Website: apple
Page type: delivery-shipping
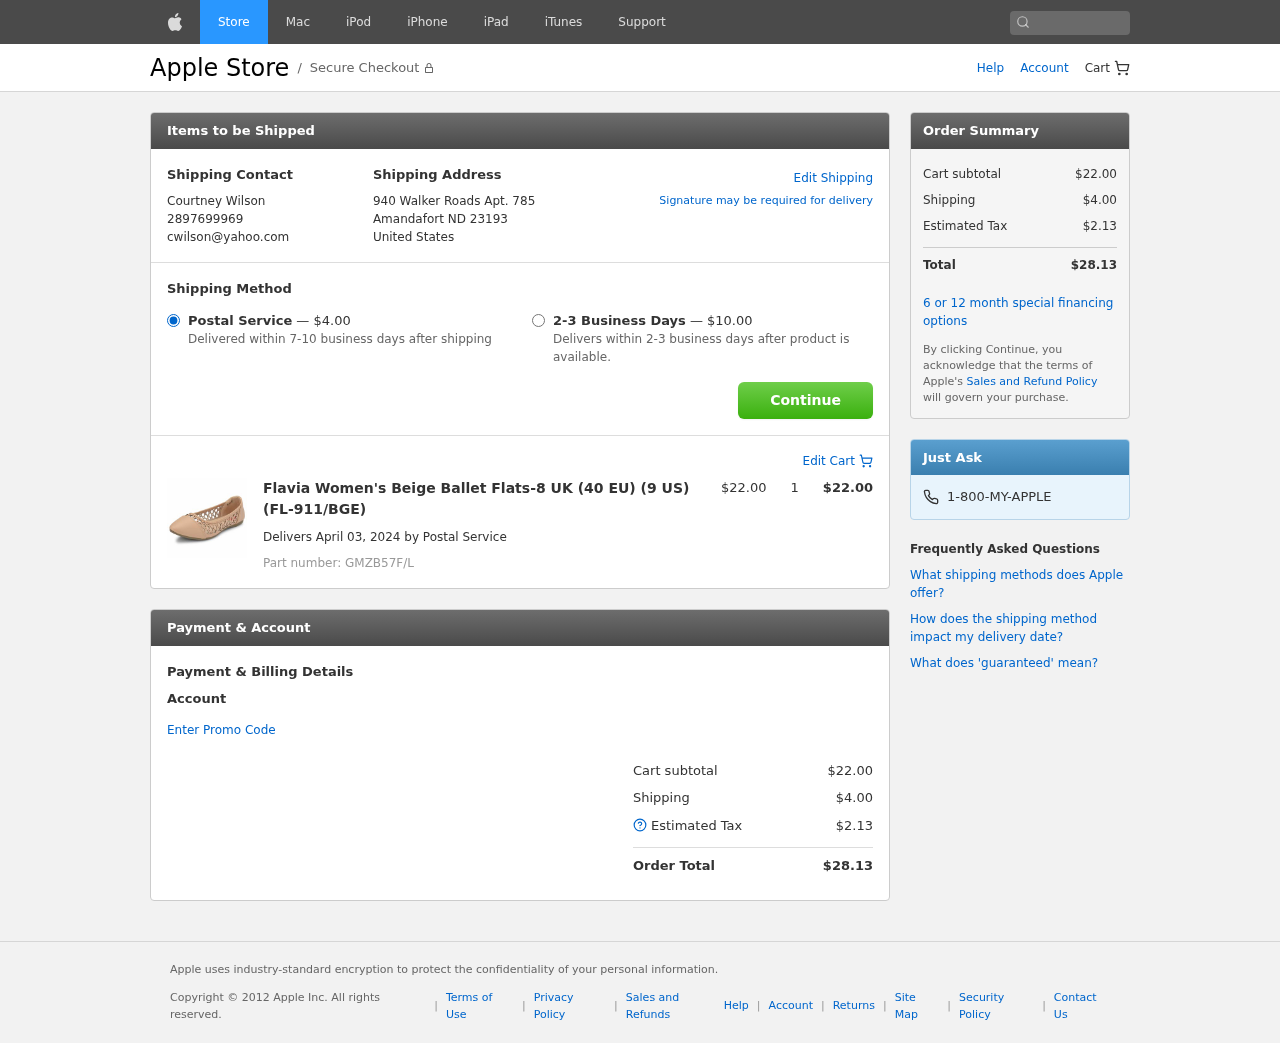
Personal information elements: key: PII_CITY
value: Amandafort
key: PII_COUNTRY
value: United States
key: PII_EMAIL
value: cwilson@yahoo.com
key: PII_FULLNAME
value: Courtney Wilson
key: PII_PHONE
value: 2897699969
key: PII_POSTCODE
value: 23193
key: PII_STATE_ABBR
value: ND
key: PII_STREET
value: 940 Walker Roads Apt. 785
Product elements: key: PRODUCT1_NAME
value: Flavia Women's Beige Ballet Flats-8 UK (40 EU) (9 US) (FL-911/BGE)
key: PRODUCT1_PRICE
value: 22
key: PRODUCT1_QUANTITY
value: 1
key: PRODUCT1_SKU
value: GMZB57F/L
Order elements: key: ORDER_SHIPPING_COST
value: $4.00
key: ORDER_SUBTOTAL
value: $22.00
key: ORDER_DELIVERY_DATE
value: April 03, 2024
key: ORDER_TAX
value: $2.13
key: ORDER_TOTAL
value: $28.13